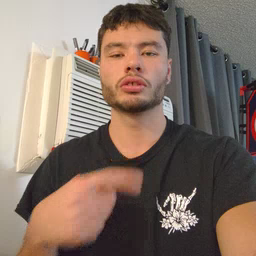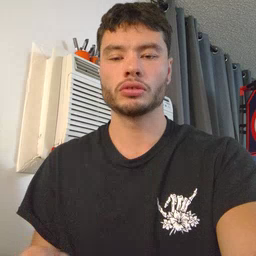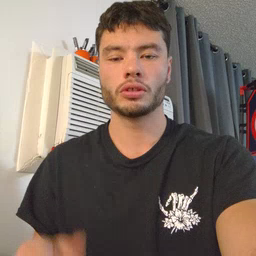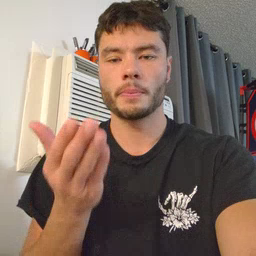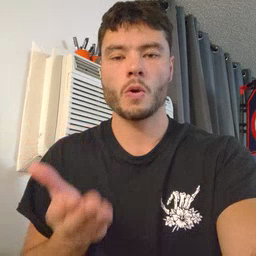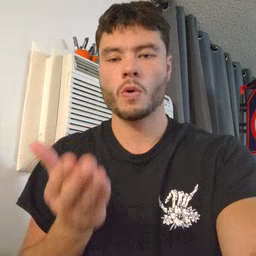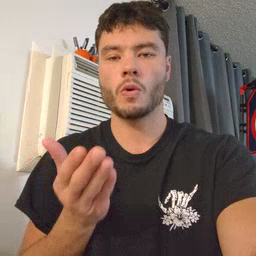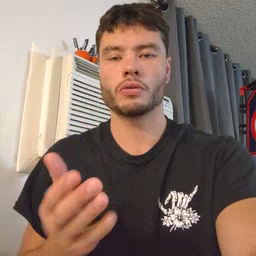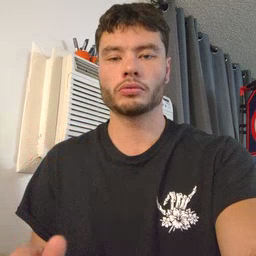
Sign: boat